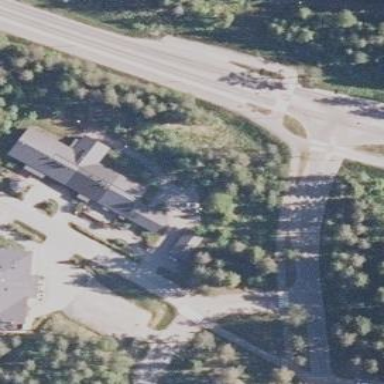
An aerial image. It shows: Public building.